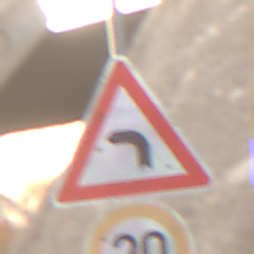
Verkehrszeichen: KurveLinks
Zusatzzeichen unten: Geschwindigkeit20
Umgebung: Roofed, Suburban
Tageszeit: SunriseSunset
Wetter: Clear
Licht: Natural
Jahreszeit: NotSpecified
Kontrast: MediumContrast